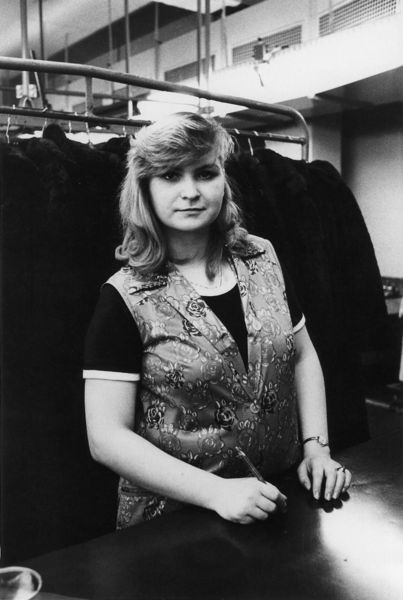
Titel: Frauen im Bekleidungswerk Treff-Modelle; Frauenporträts aus dem VEB Treffmodelle Berlin; Women at the Treff-Modelle Clothing Factory
Künstler: Helga Paris
Standort: Herstellungsort: Berlin (EU - D)
Schlagwörter: frau, kleider, schwarz, tisch, anzug, anzüge, mantel, schürze, geschäft, laden, uhr, schneiderin, halle, foto, theke, mäntel, kittel, gaderobe, kleiderständer, wäscherei, kugelschreiber, fofo, gaderobenfrau